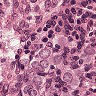
Metastatic tissue present: yes